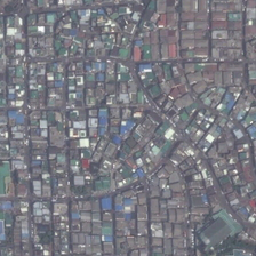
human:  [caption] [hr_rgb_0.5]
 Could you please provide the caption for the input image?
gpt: There are many green trees around the building.

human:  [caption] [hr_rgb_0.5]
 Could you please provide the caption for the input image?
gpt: There are green trees around the building.

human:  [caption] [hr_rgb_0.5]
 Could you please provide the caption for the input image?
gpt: There are many green trees around a building.

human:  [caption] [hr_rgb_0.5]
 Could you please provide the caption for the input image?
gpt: Many green trees are around a building.

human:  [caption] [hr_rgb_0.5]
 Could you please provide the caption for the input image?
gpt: Many green trees are at the REDOR of a building.